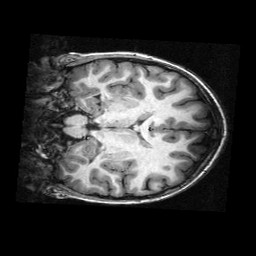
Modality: T1w
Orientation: coronal
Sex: male